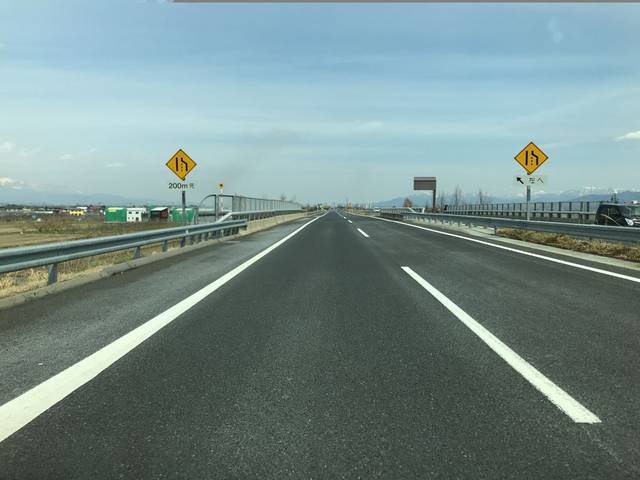
Region: Japan
Coordinates: 38.274, 140.294